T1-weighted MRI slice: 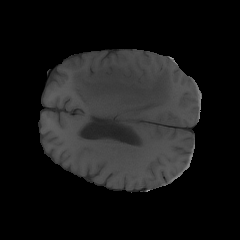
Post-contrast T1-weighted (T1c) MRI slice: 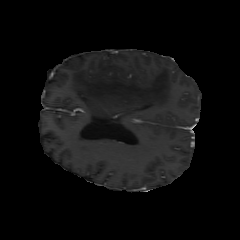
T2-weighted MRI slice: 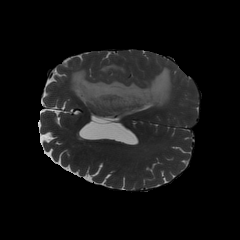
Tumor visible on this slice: yes